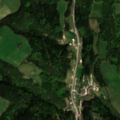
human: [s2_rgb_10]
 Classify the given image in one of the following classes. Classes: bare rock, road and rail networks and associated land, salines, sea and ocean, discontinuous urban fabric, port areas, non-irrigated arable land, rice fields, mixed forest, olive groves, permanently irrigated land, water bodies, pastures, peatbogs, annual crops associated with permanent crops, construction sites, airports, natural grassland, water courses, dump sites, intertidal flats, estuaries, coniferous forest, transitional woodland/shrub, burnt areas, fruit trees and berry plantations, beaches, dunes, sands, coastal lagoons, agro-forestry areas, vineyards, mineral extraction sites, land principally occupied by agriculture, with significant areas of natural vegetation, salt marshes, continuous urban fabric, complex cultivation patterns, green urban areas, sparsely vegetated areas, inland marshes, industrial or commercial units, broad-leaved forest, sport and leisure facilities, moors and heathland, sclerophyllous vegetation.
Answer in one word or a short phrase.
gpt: complex cultivation patterns, coniferous forest, mixed forest